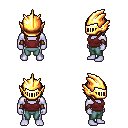
a pixel art fantasy rpg character, male body template, dark elf, purple skin, maroon pirate shirt, teal pants, gray pageboy hairstyle, gold helm, cloth bracers, four views (front, back, left, right), 2x2 character sprite sheet, small pixel art, hard edges, no anti-aliasing